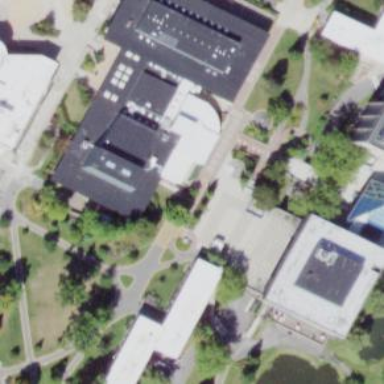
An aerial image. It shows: Theatre building.